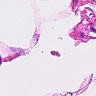
Metastatic tissue present: no